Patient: sex F, age 35
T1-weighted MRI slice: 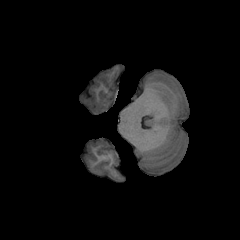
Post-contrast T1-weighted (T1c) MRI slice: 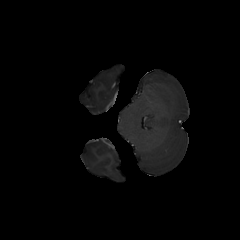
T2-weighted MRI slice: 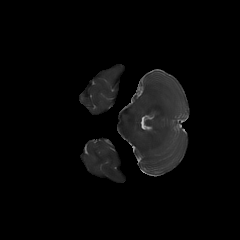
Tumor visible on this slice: no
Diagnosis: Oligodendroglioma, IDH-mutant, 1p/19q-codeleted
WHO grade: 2